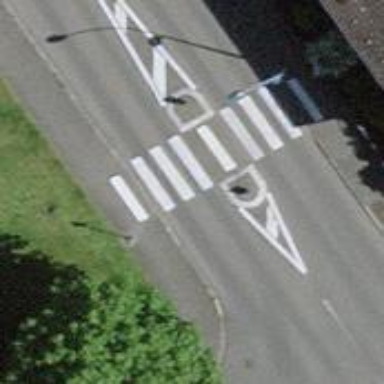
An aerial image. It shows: Zebra crossing with pedestrian island.